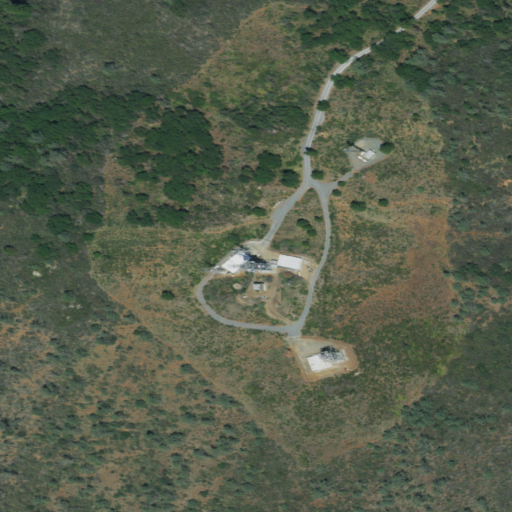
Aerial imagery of mountain in California named Pine Hill containing shrub, evergreen forest, open development, low intensity development, medium intensity development, and mixed forest